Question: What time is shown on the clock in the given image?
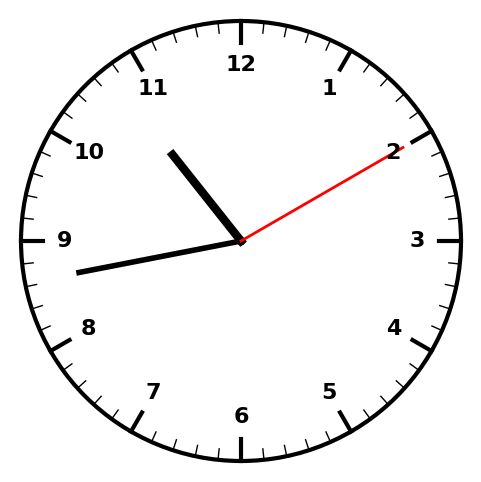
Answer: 10:43:10